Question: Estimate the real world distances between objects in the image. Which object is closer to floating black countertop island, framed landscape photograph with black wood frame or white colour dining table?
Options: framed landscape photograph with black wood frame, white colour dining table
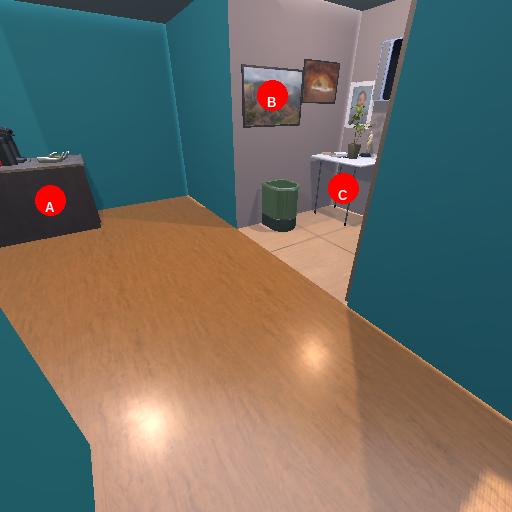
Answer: framed landscape photograph with black wood frame